Question: What is the best way/recommended way to read settings from a worker/web role?
Is it:
'CloudConfigurationManager.GetSetting("ConnectionString")' (this I'm using)
or
'RoleEnvironment.GetConfigurationSettingValue("ConnectionString")'
Although both work fine ...

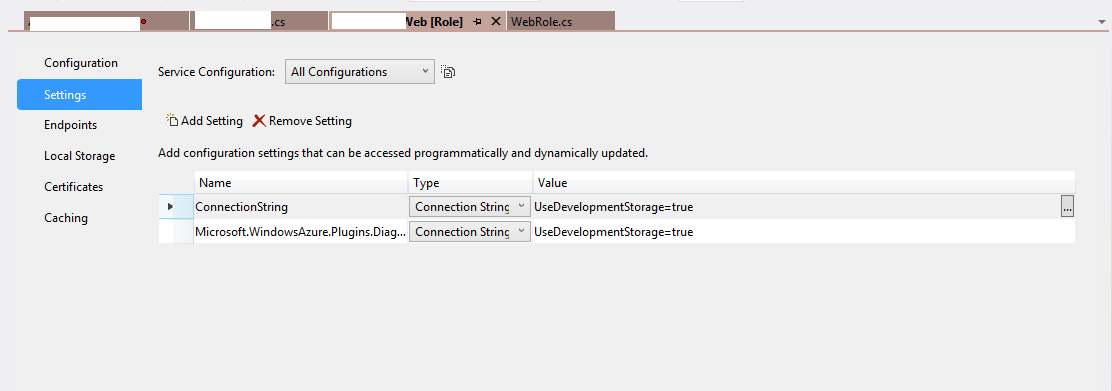
Answer: From the documentation for <URL>:
> The GetSetting method reads the configuration setting value from the
appropriate configuration store. If the application is running as a
.NET Web application, the GetSetting method will return the setting
value from the Web.config or app.config file. If the application is
running in Windows Azure Cloud Service or in a Windows Azure Website,
the GetSetting will return the setting value from the
ServiceConfiguration.cscfg.
From above, it is clear that the function 'CloudConfigurationManager.GetSetting' reads either from service configuration ('ServiceConfiguration.cscfg') file or application configuration file ('App.config'/'Web.config') depending on where the application is running.
<URL> will read from the service configuration file.
If your application component is used in both cloud and non-cloud applications, use 'CloudConfigurationManager.GetSetting' so that you don't have to make any changes in the code. If your component would run only in the cloud, then I guess you could use either one.